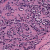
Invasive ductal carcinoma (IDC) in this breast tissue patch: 0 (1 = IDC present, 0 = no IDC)